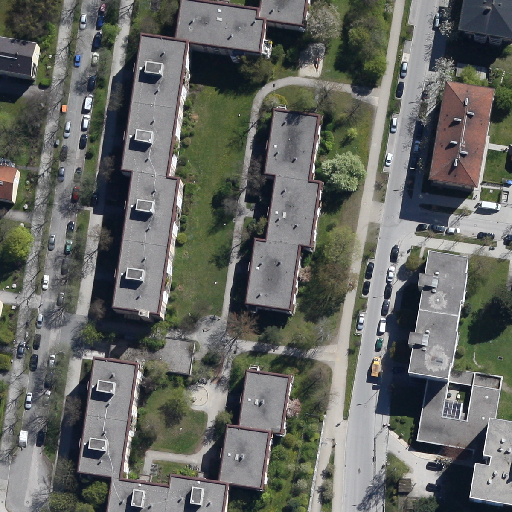
Referring expression: vehicle driving on the road